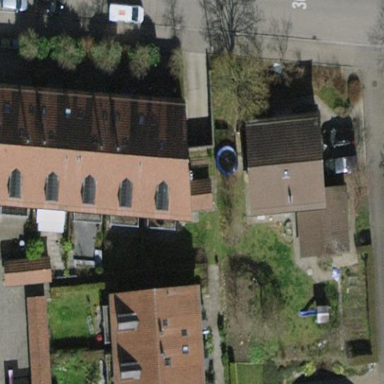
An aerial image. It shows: Building with tile roof.